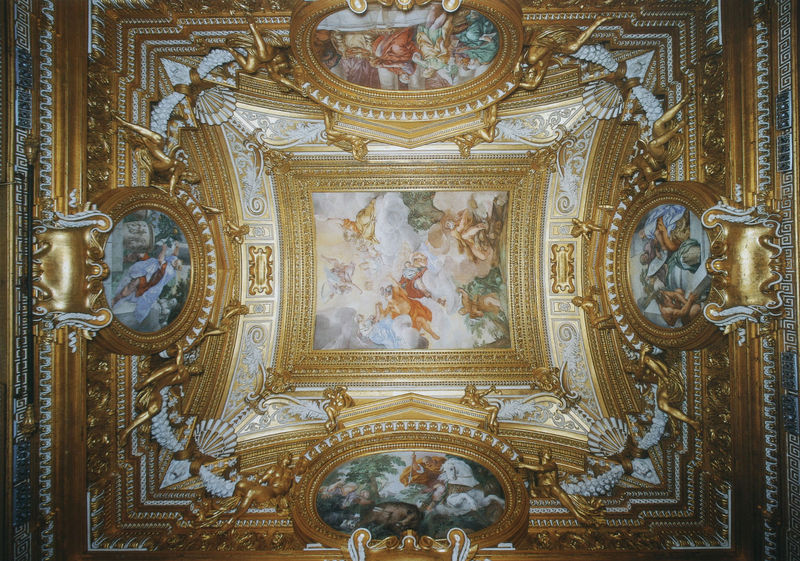
Titel: Gewölbe des Sala di Saturno
Künstler: Pietro da Cortona
Standort: Florenz
Institution: Palazzo Pitti
Schlagwörter: blau, flügel, gemälde, gott, himmel, mann, nackt, weiß, wolken, grün, blumen, orange, schmuck, schwarz, gras, rot, schloss, wolke, muster, ornament, schleife, barock, rahmen, silber, taube, felder, gewand, gold, decke, personen, girlande, schleifen, kreis, oval, pferd, reiter, rund, engel, hellblau, bilder, figuren, kuppel, wild, kartusche, ornamente, verzierung, stuck, nackte, edel, foto, gewölbe, medaillon, vergoldet, rechteck, palast, strahlen, strahl, pracht, jagd, schimmel, girlanden, fries, gesims, skulpturen, grab, fresken, schlos, muschel, deckengemälde, fresko, stange, zierde, muscheln, wildschwein, putten, mittelfeld, putti, szenen, pfeil, geometrie, quadrat, verzierungen, ovale, eber, gibel, jagdszene, deckenmalerei, wölbung, froschperspektive, rocaille, geviert, medaillons, masken, freske, apostel, deckenfresko, verziehrungen, erlegen, himmlisch, wotan, überladen, vorhangstange, deckenfreso, muscjeln, pfel, stuckleisten, himmel7muscheln